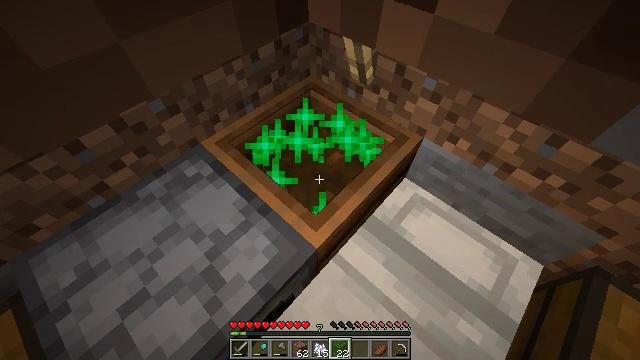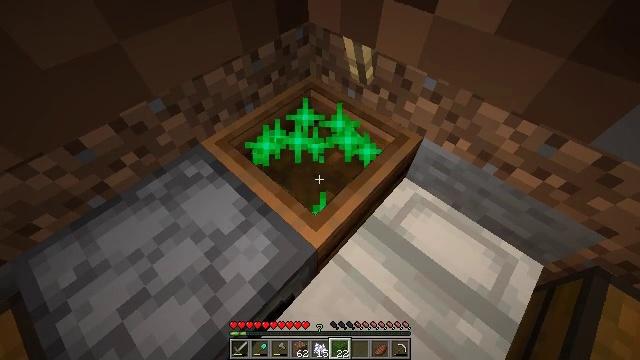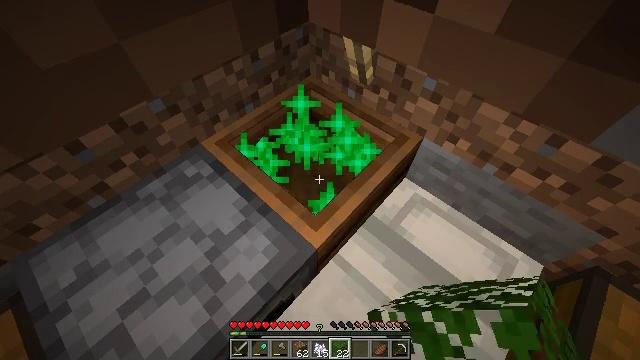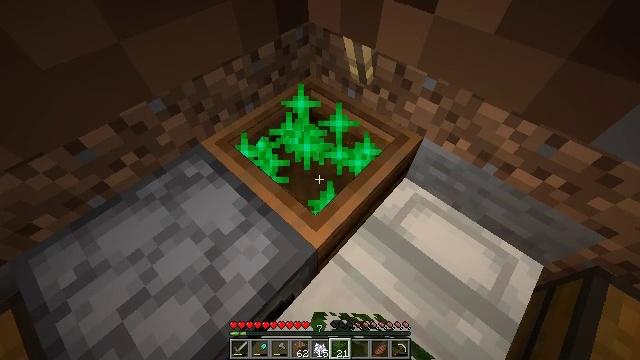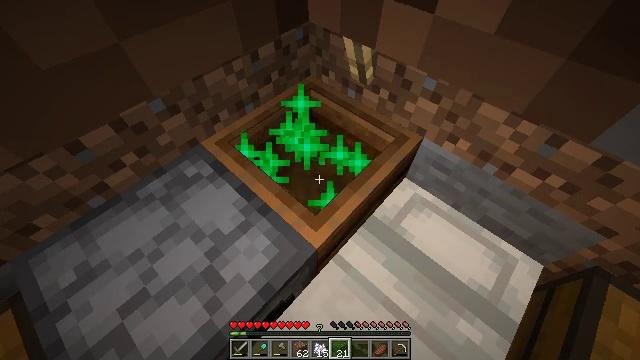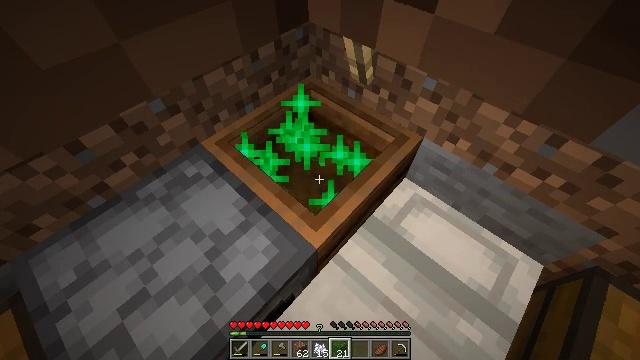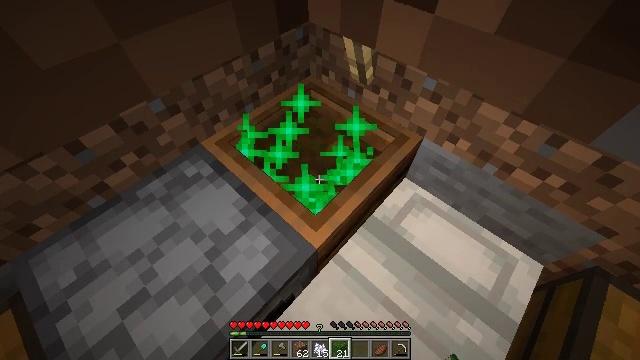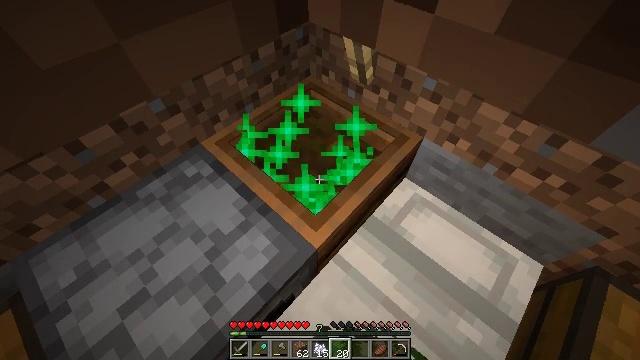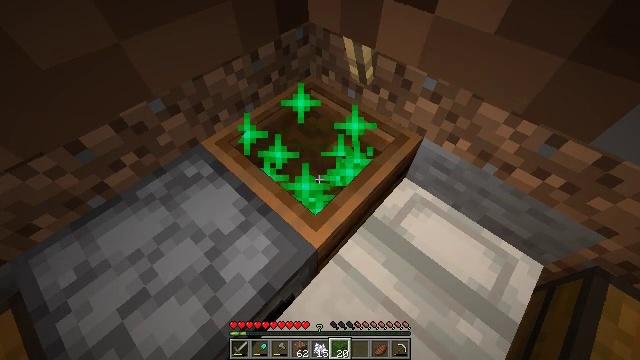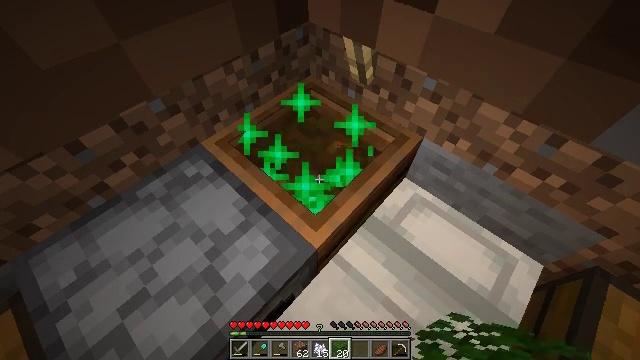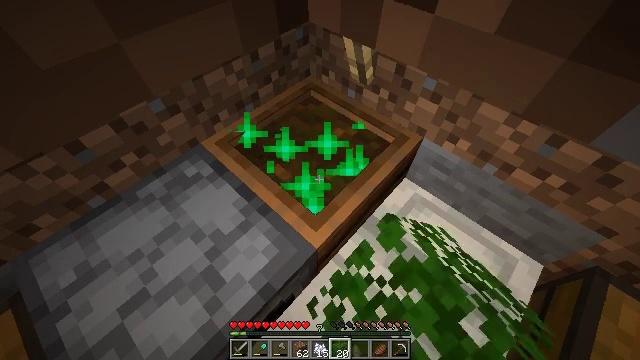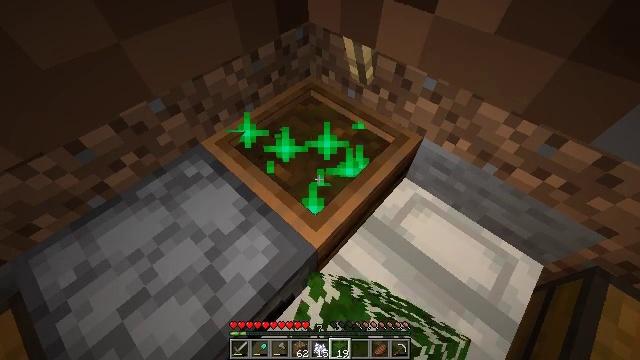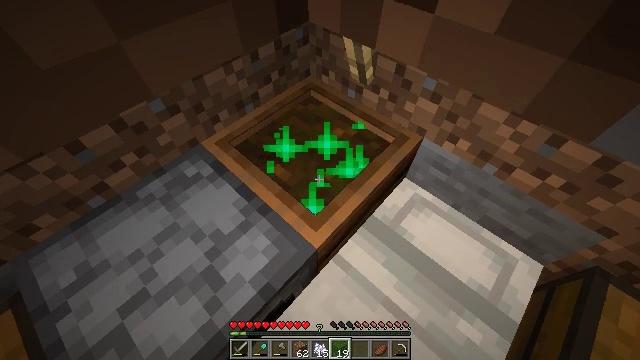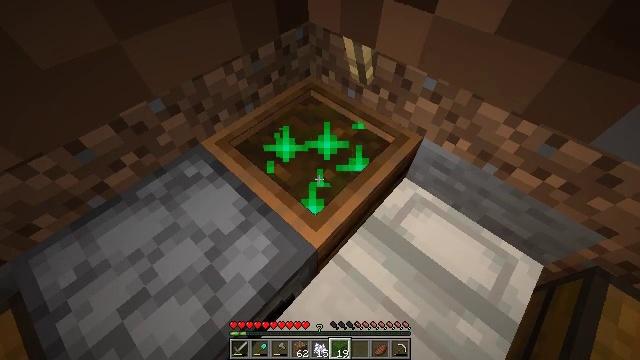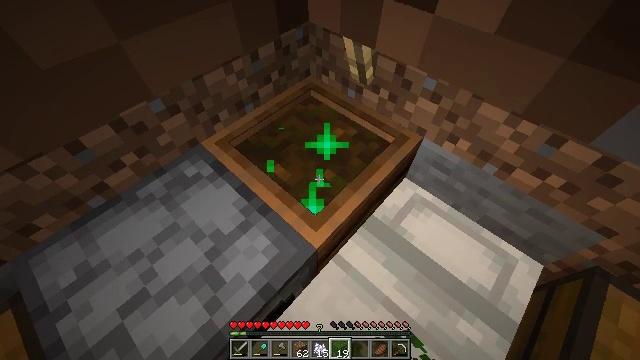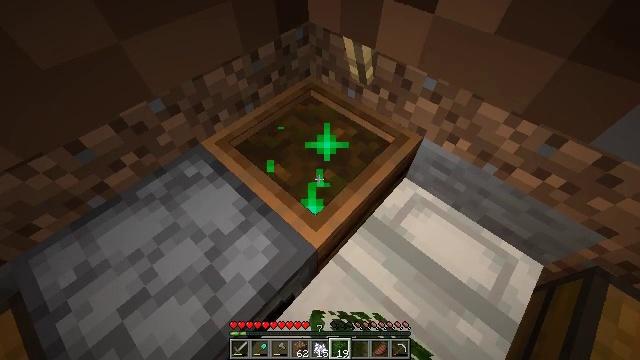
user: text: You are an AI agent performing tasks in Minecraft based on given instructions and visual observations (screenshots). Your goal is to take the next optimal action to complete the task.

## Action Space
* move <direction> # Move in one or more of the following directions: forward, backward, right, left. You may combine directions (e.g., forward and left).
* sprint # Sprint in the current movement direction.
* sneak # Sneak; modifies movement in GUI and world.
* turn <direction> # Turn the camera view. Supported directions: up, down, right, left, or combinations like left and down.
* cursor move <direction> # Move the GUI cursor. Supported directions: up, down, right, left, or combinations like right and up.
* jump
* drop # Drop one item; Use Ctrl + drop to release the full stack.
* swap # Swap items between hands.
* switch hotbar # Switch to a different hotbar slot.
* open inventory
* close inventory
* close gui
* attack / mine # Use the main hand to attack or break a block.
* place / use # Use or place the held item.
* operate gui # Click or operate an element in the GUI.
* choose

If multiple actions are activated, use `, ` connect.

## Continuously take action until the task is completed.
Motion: motion action
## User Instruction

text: Check crafting table to make white dye.
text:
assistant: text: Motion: use / place
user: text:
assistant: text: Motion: use / place
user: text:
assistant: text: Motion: use / place
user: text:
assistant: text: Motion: use / place
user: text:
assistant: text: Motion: use / place
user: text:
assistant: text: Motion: use / place
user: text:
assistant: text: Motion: use / place
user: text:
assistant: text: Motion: use / place
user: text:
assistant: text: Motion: use / place
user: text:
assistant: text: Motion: use / place
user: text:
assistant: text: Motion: use / place
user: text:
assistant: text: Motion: use / place
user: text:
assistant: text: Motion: use / place
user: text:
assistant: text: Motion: use / place
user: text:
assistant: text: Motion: use / place
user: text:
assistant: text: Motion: use / place
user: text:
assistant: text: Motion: use / place
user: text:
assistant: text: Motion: use / place
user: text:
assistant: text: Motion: use / place
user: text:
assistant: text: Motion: use / place
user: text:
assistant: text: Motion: use / place
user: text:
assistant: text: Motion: use / place
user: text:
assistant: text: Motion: use / place
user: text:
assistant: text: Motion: use / place
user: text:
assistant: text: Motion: use / place
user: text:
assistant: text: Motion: use / place
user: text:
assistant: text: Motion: use / place
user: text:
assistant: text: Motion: use / place
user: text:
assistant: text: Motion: use / place
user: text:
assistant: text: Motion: use / place